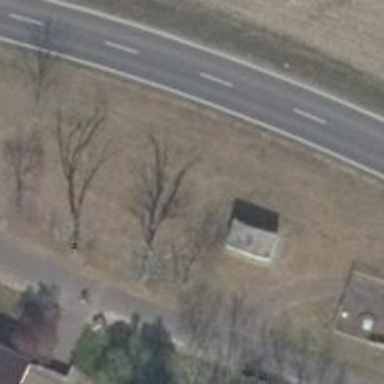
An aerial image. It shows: Minor distribution substation.